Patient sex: F
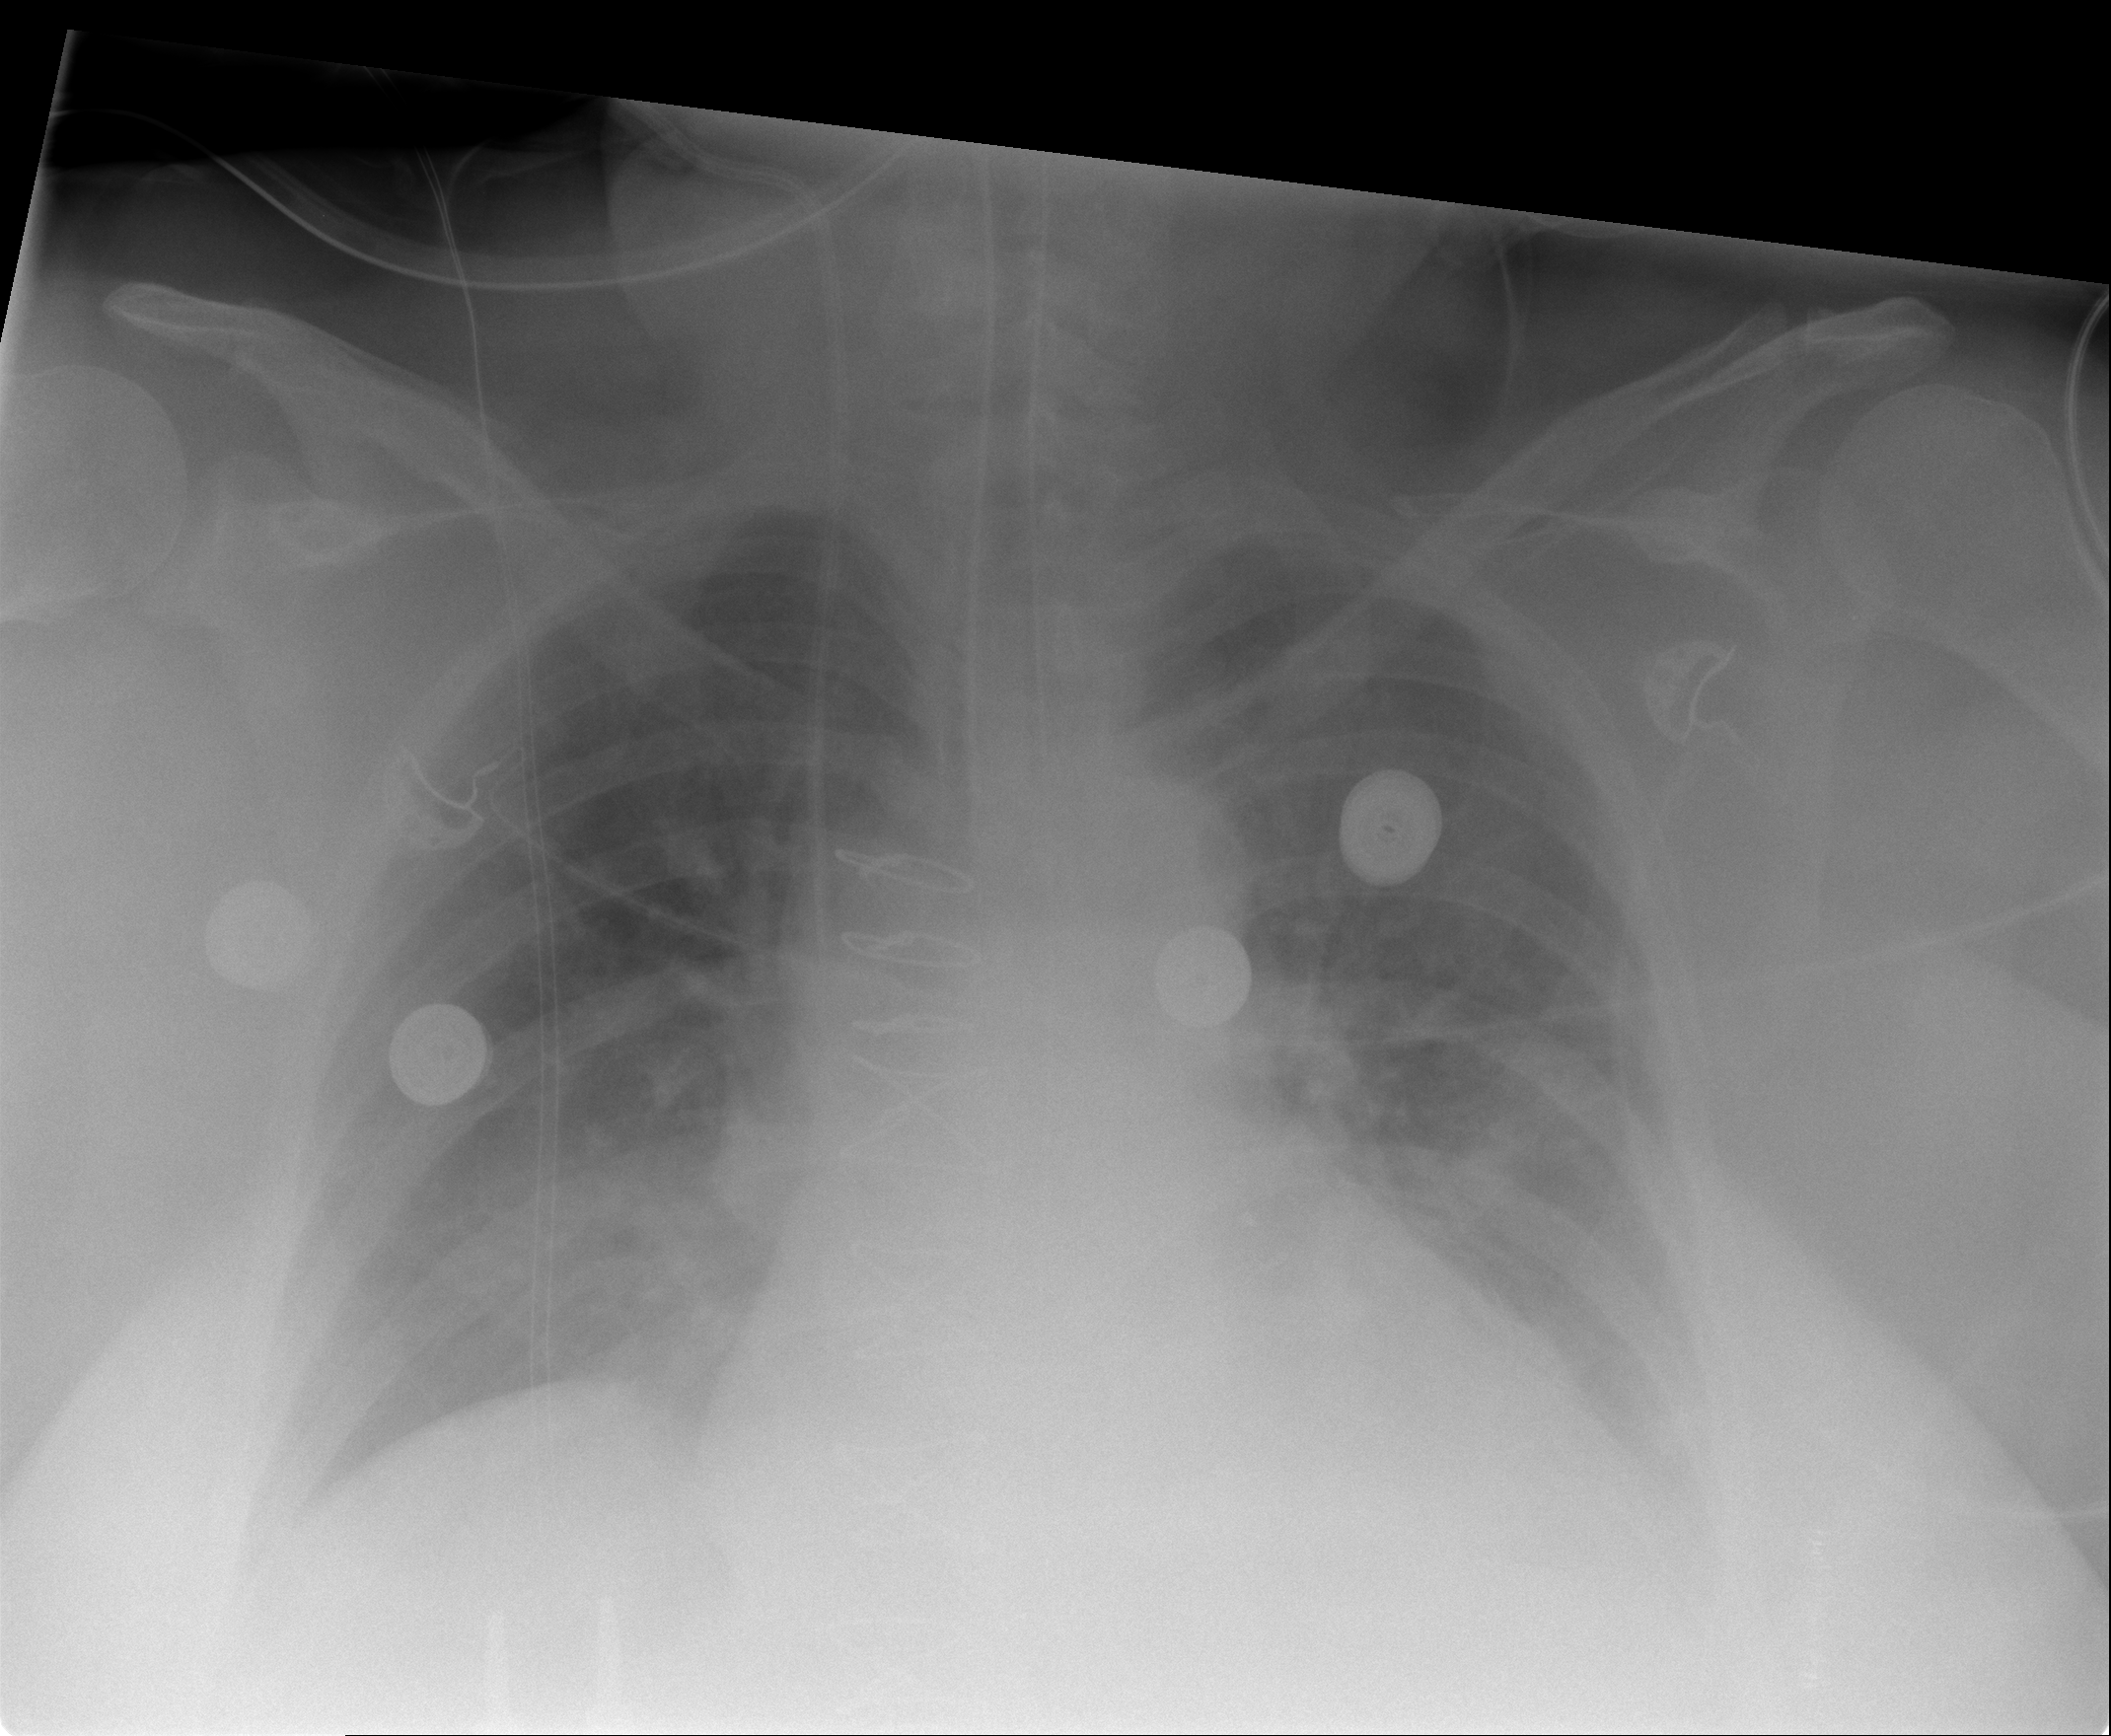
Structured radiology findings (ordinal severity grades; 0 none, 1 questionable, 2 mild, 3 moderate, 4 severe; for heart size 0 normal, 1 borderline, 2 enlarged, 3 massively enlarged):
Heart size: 2
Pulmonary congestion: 2
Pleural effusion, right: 0
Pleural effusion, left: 2
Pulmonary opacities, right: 0
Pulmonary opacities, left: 0
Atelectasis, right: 1
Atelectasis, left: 2